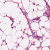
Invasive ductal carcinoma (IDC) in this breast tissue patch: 0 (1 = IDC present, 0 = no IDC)